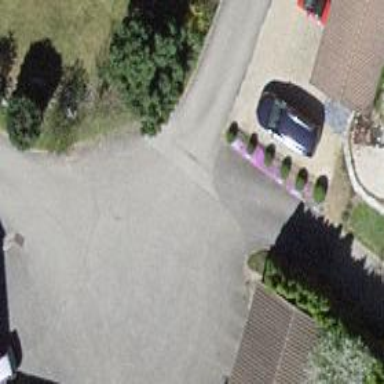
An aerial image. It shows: Turning circle on the road.